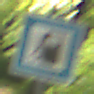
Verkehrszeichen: Tankstelle
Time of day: MorningAfternoon
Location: Outdoor (RoadRail)
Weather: Clear
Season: NotSpecified
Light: Natural